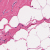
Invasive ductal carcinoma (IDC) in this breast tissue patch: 0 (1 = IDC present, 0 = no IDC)